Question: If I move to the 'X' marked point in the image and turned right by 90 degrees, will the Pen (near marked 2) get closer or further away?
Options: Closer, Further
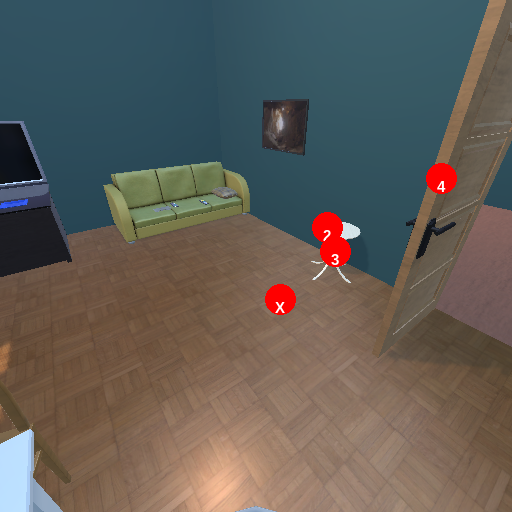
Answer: Closer